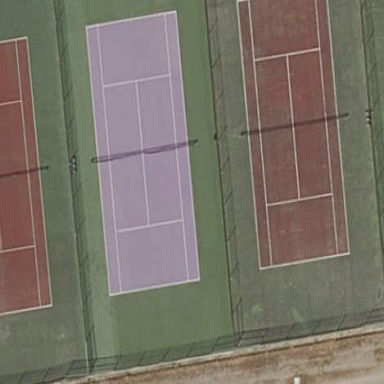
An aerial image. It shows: Tennis court on the leisure land pitch.